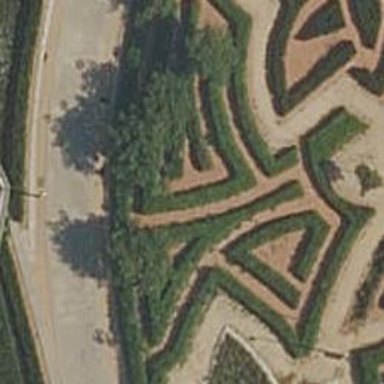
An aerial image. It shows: Hedge acting as barrier.